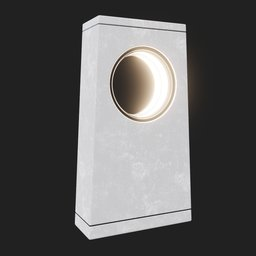
Label: lighting